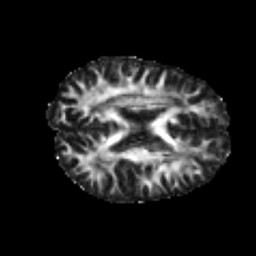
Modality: FA
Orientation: axial
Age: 20
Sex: male
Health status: healthy
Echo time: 0.074 s